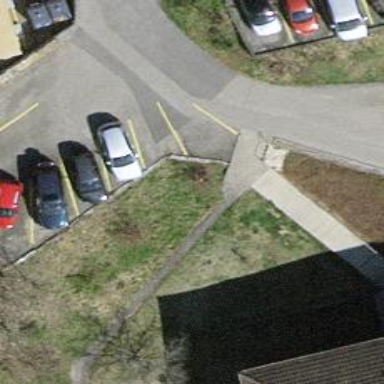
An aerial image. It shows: Concrete path.